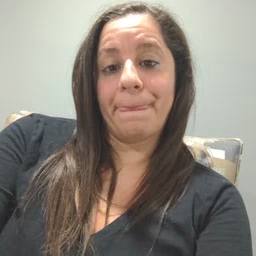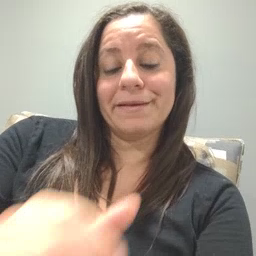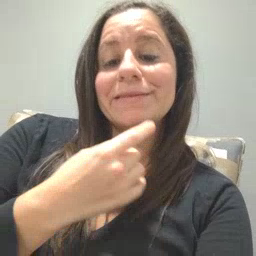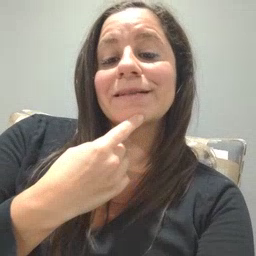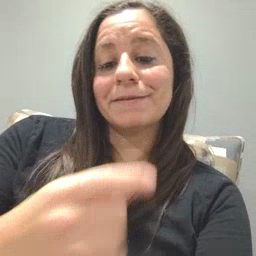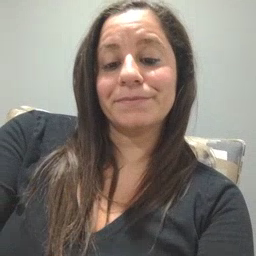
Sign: say